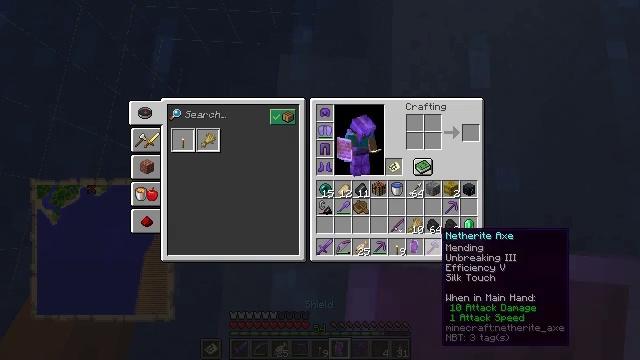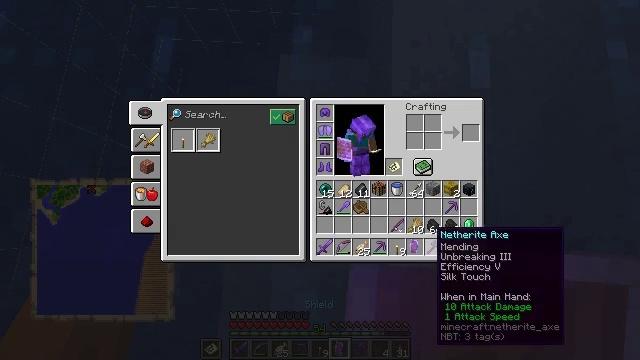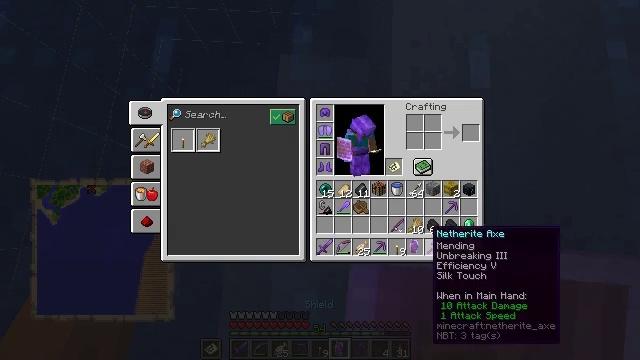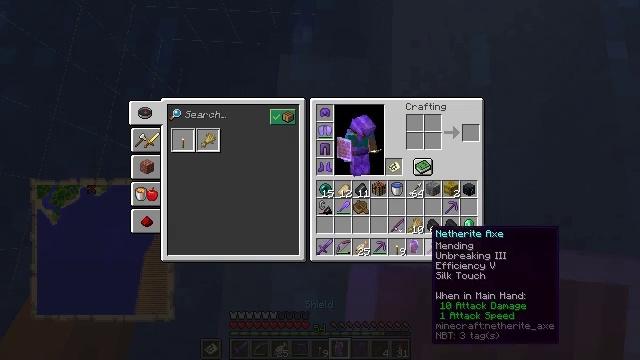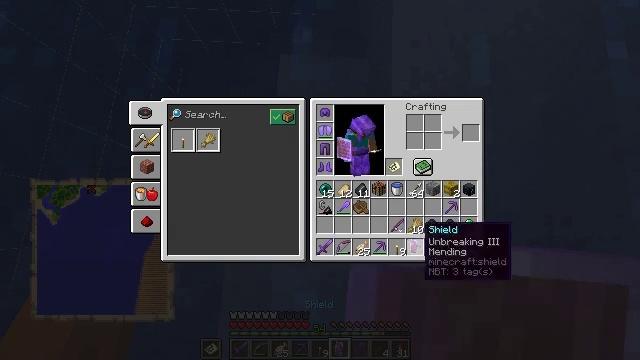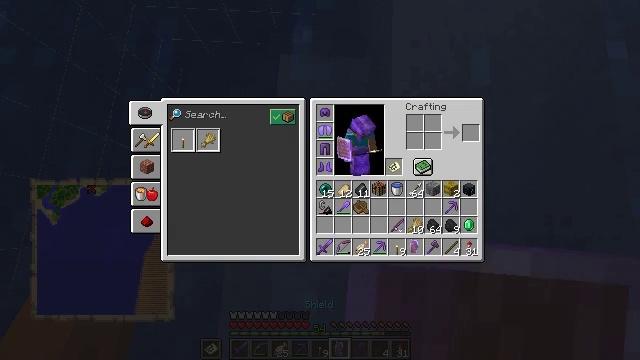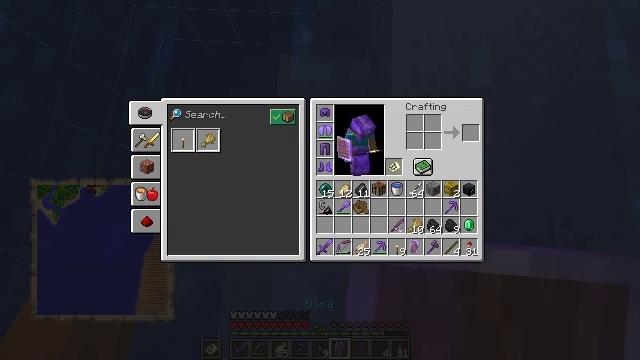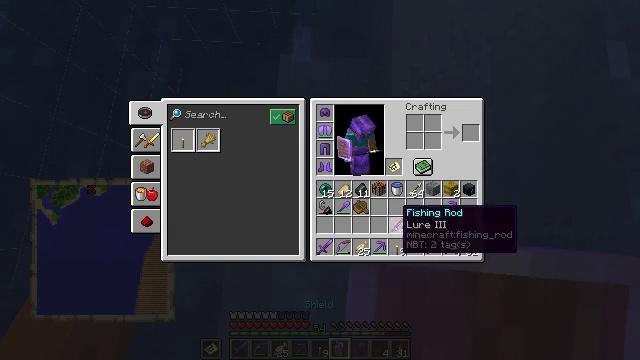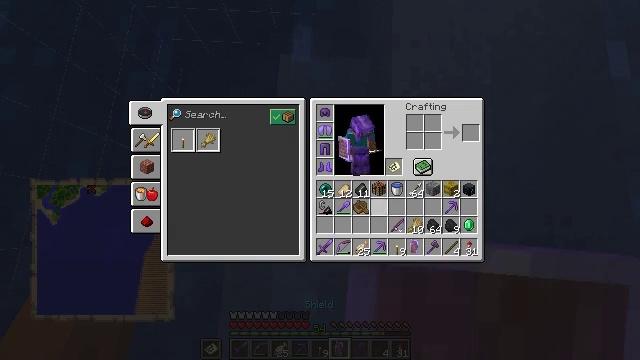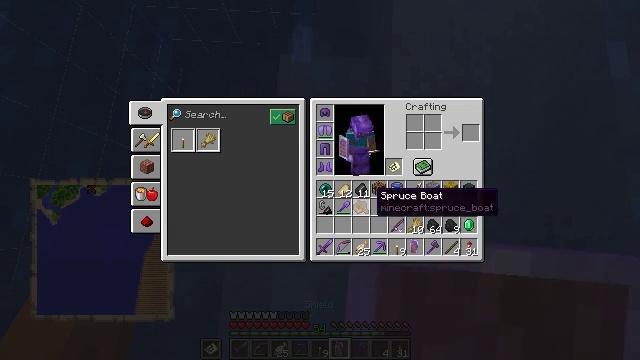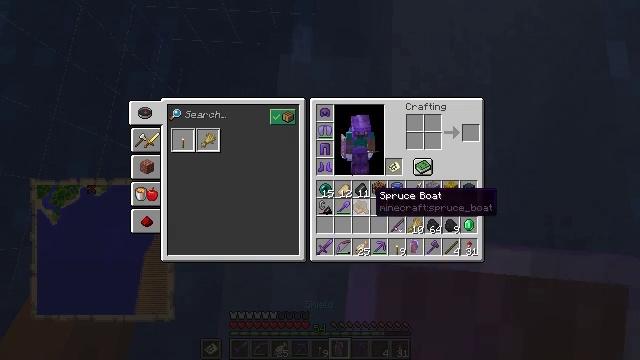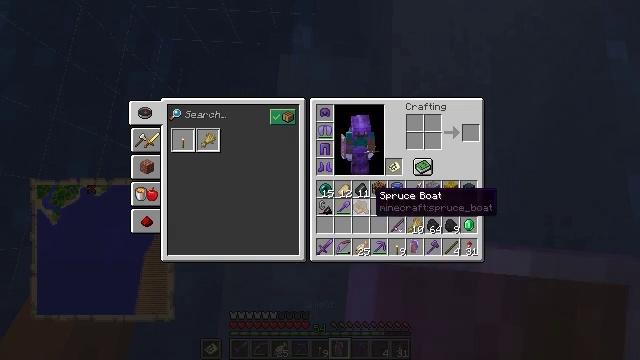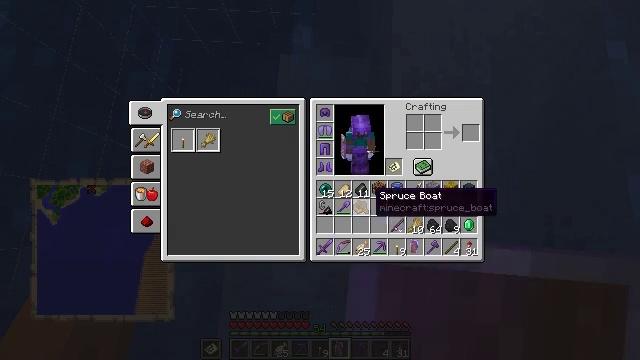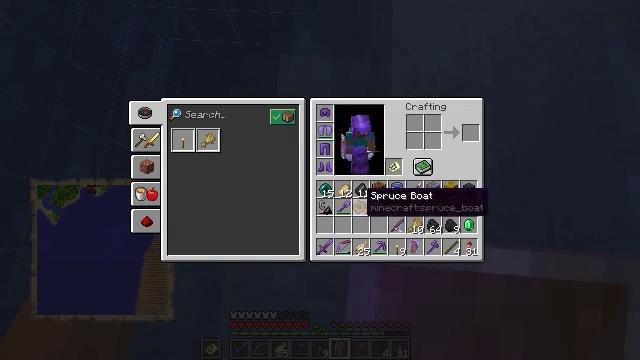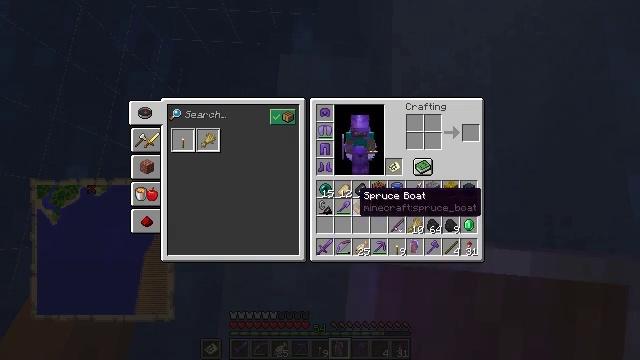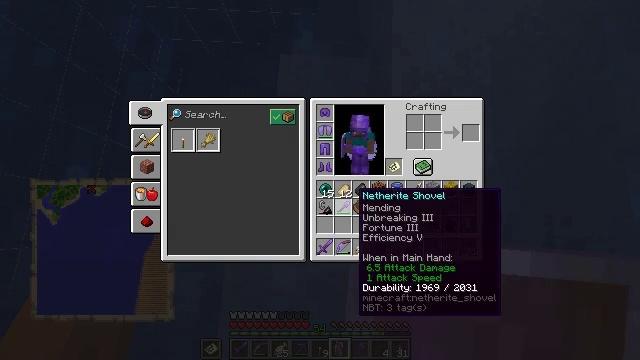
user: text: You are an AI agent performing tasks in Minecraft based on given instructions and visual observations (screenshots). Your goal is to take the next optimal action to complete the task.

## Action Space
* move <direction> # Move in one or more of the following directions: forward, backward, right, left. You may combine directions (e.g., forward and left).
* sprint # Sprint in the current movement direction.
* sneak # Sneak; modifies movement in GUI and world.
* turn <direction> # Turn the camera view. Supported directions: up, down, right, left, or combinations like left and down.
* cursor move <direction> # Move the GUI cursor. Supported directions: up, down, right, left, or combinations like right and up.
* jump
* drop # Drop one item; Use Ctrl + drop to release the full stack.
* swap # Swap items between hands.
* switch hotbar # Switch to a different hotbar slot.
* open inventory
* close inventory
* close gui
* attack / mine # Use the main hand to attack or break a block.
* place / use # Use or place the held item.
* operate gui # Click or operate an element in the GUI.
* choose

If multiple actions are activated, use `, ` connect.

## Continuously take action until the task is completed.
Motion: motion action
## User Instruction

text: Attack the ground to gather sand.
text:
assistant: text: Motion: no_op
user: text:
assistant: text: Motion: no_op
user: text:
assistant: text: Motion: no_op
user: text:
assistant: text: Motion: turn left
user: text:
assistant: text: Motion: no_op
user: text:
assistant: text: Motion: no_op
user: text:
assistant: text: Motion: turn left and up
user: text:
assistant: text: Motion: turn left and up
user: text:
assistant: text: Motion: turn left and up
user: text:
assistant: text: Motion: no_op
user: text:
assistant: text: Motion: no_op
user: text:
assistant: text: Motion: no_op
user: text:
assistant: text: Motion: turn left
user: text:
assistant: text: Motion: no_op
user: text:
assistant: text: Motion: no_op
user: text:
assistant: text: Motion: no_op
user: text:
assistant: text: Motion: no_op
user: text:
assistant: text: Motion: no_op
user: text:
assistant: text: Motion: no_op
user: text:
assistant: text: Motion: no_op
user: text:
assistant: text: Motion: no_op
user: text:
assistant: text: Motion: no_op
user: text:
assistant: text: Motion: attack / mine
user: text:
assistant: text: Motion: attack / mine
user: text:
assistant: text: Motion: turn right and down, attack / mine
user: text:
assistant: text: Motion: turn right and down
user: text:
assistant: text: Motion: turn right
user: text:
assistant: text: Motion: turn right
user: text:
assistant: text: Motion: turn right
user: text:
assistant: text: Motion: no_op